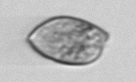
Label: Prorocentrum_dentatum